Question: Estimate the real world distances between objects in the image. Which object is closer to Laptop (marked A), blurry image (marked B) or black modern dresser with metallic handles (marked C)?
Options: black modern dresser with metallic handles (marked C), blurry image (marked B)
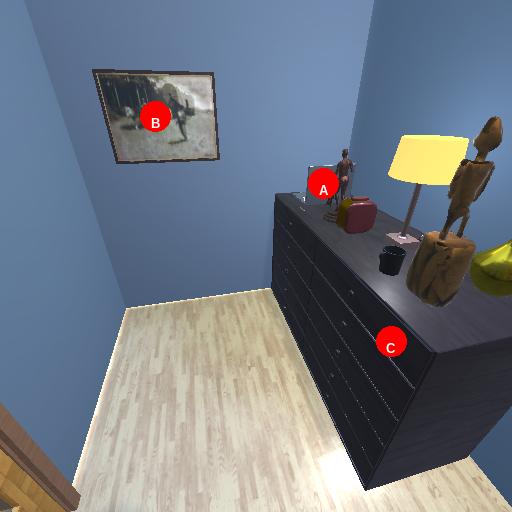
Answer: black modern dresser with metallic handles (marked C)